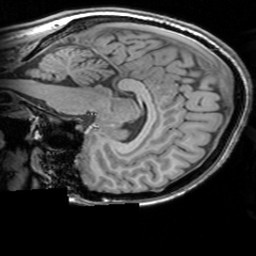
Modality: T1w
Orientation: sagittal
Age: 33
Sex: female
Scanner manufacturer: siemens
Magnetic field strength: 3 T
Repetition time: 1.63 s
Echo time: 0.00311 s